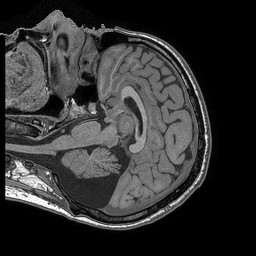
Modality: T1w
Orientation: coronal
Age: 24
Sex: male
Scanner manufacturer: philips
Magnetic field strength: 1.5 T
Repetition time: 6.74 s
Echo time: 3.102 s